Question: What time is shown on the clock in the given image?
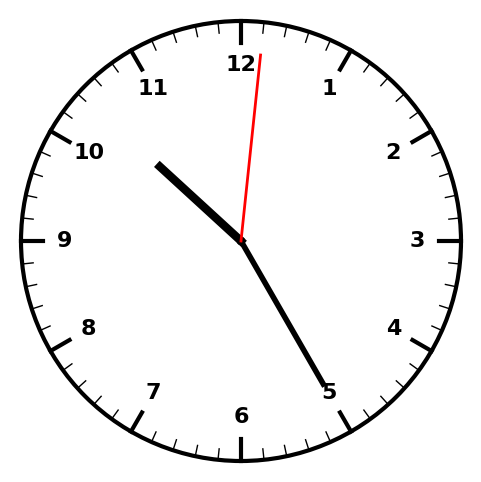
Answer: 10:25:01